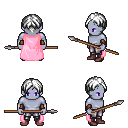
a pixel art fantasy rpg character, male body template, dark elf, purple skin, pink cape, metal pants, white parted hairstyle, cloth bracers, maroon shoes, spear, four views (front, back, left, right), 2x2 character sprite sheet, small pixel art, hard edges, no anti-aliasing